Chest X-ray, PA view. Patient: 55 years old, sex F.
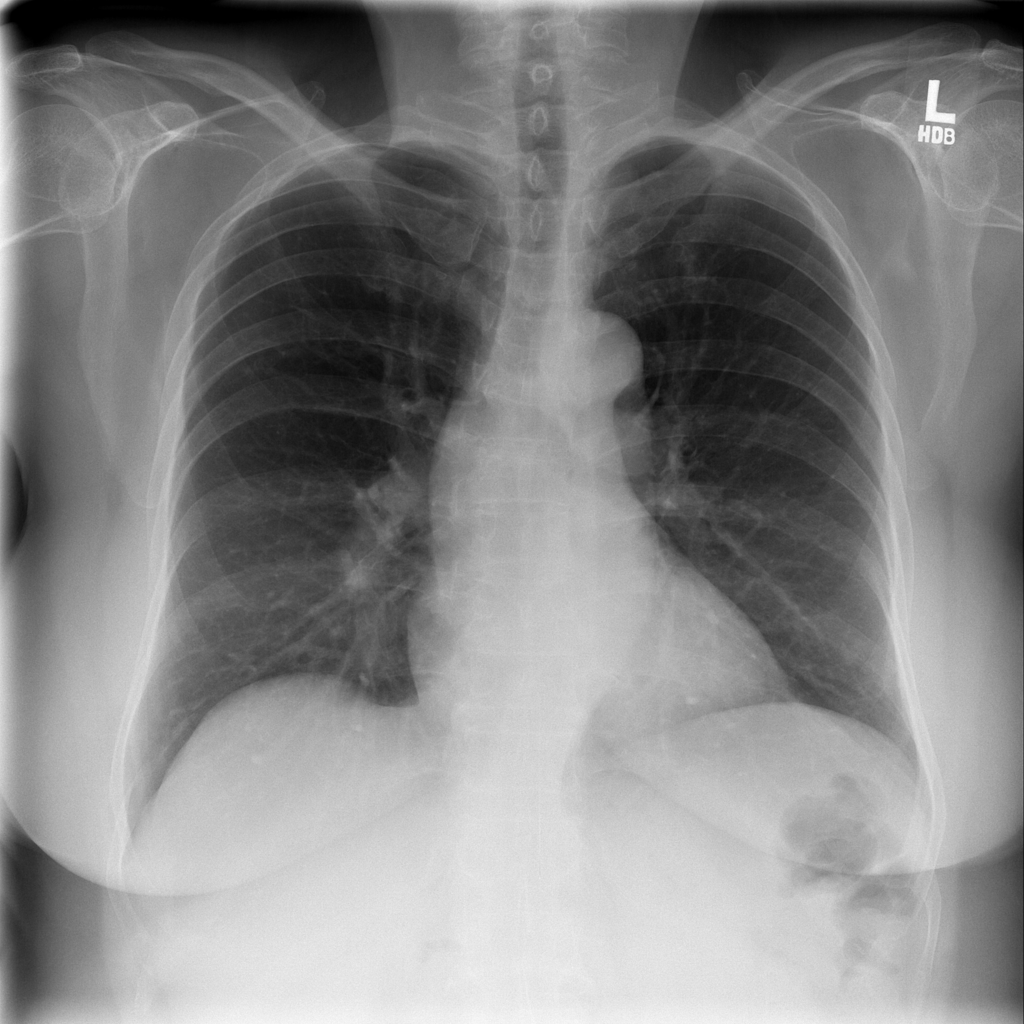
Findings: No Finding